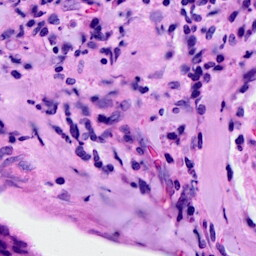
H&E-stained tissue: Breast